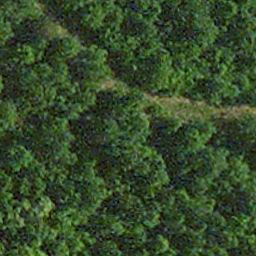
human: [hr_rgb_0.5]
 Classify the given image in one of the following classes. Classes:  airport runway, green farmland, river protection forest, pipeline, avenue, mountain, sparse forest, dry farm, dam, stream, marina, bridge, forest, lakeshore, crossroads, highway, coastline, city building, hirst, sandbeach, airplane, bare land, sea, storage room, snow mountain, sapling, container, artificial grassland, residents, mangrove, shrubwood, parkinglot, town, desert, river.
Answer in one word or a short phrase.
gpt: forest